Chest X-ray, AP view. Patient: 45 years old, sex F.
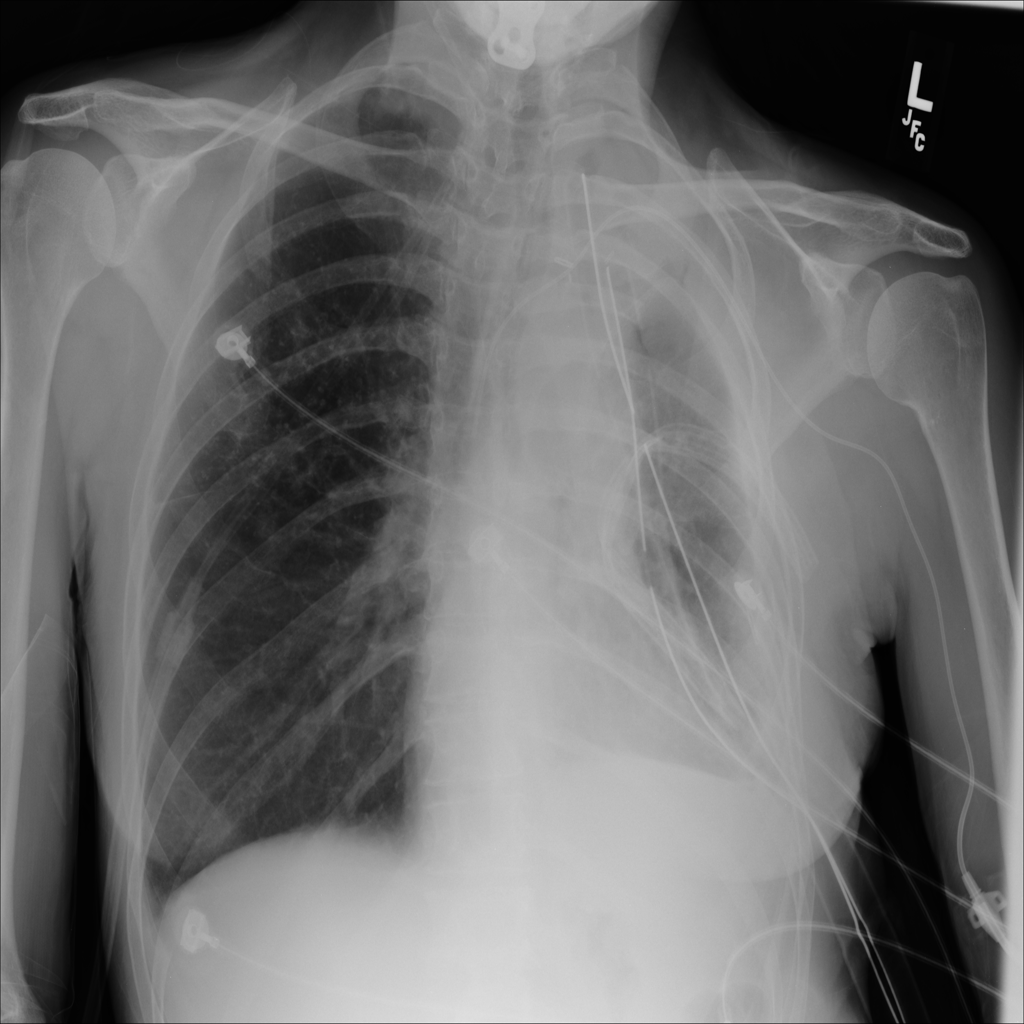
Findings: Effusion